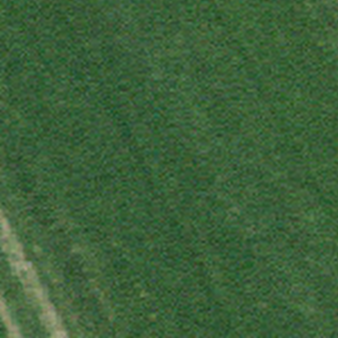
Label: other